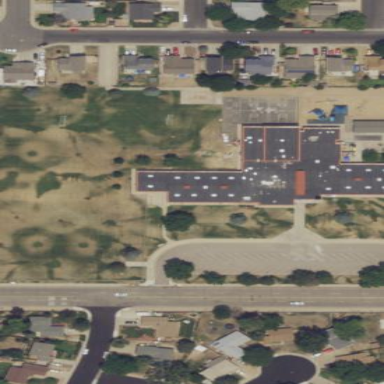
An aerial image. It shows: School.